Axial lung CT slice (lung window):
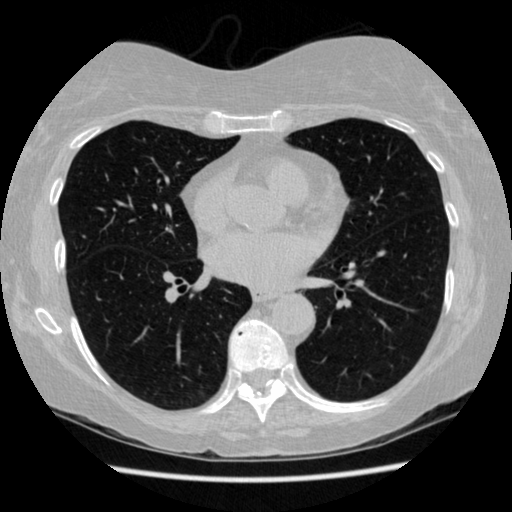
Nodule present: no